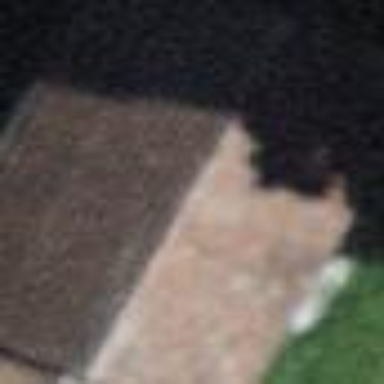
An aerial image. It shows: Barn.